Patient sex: F
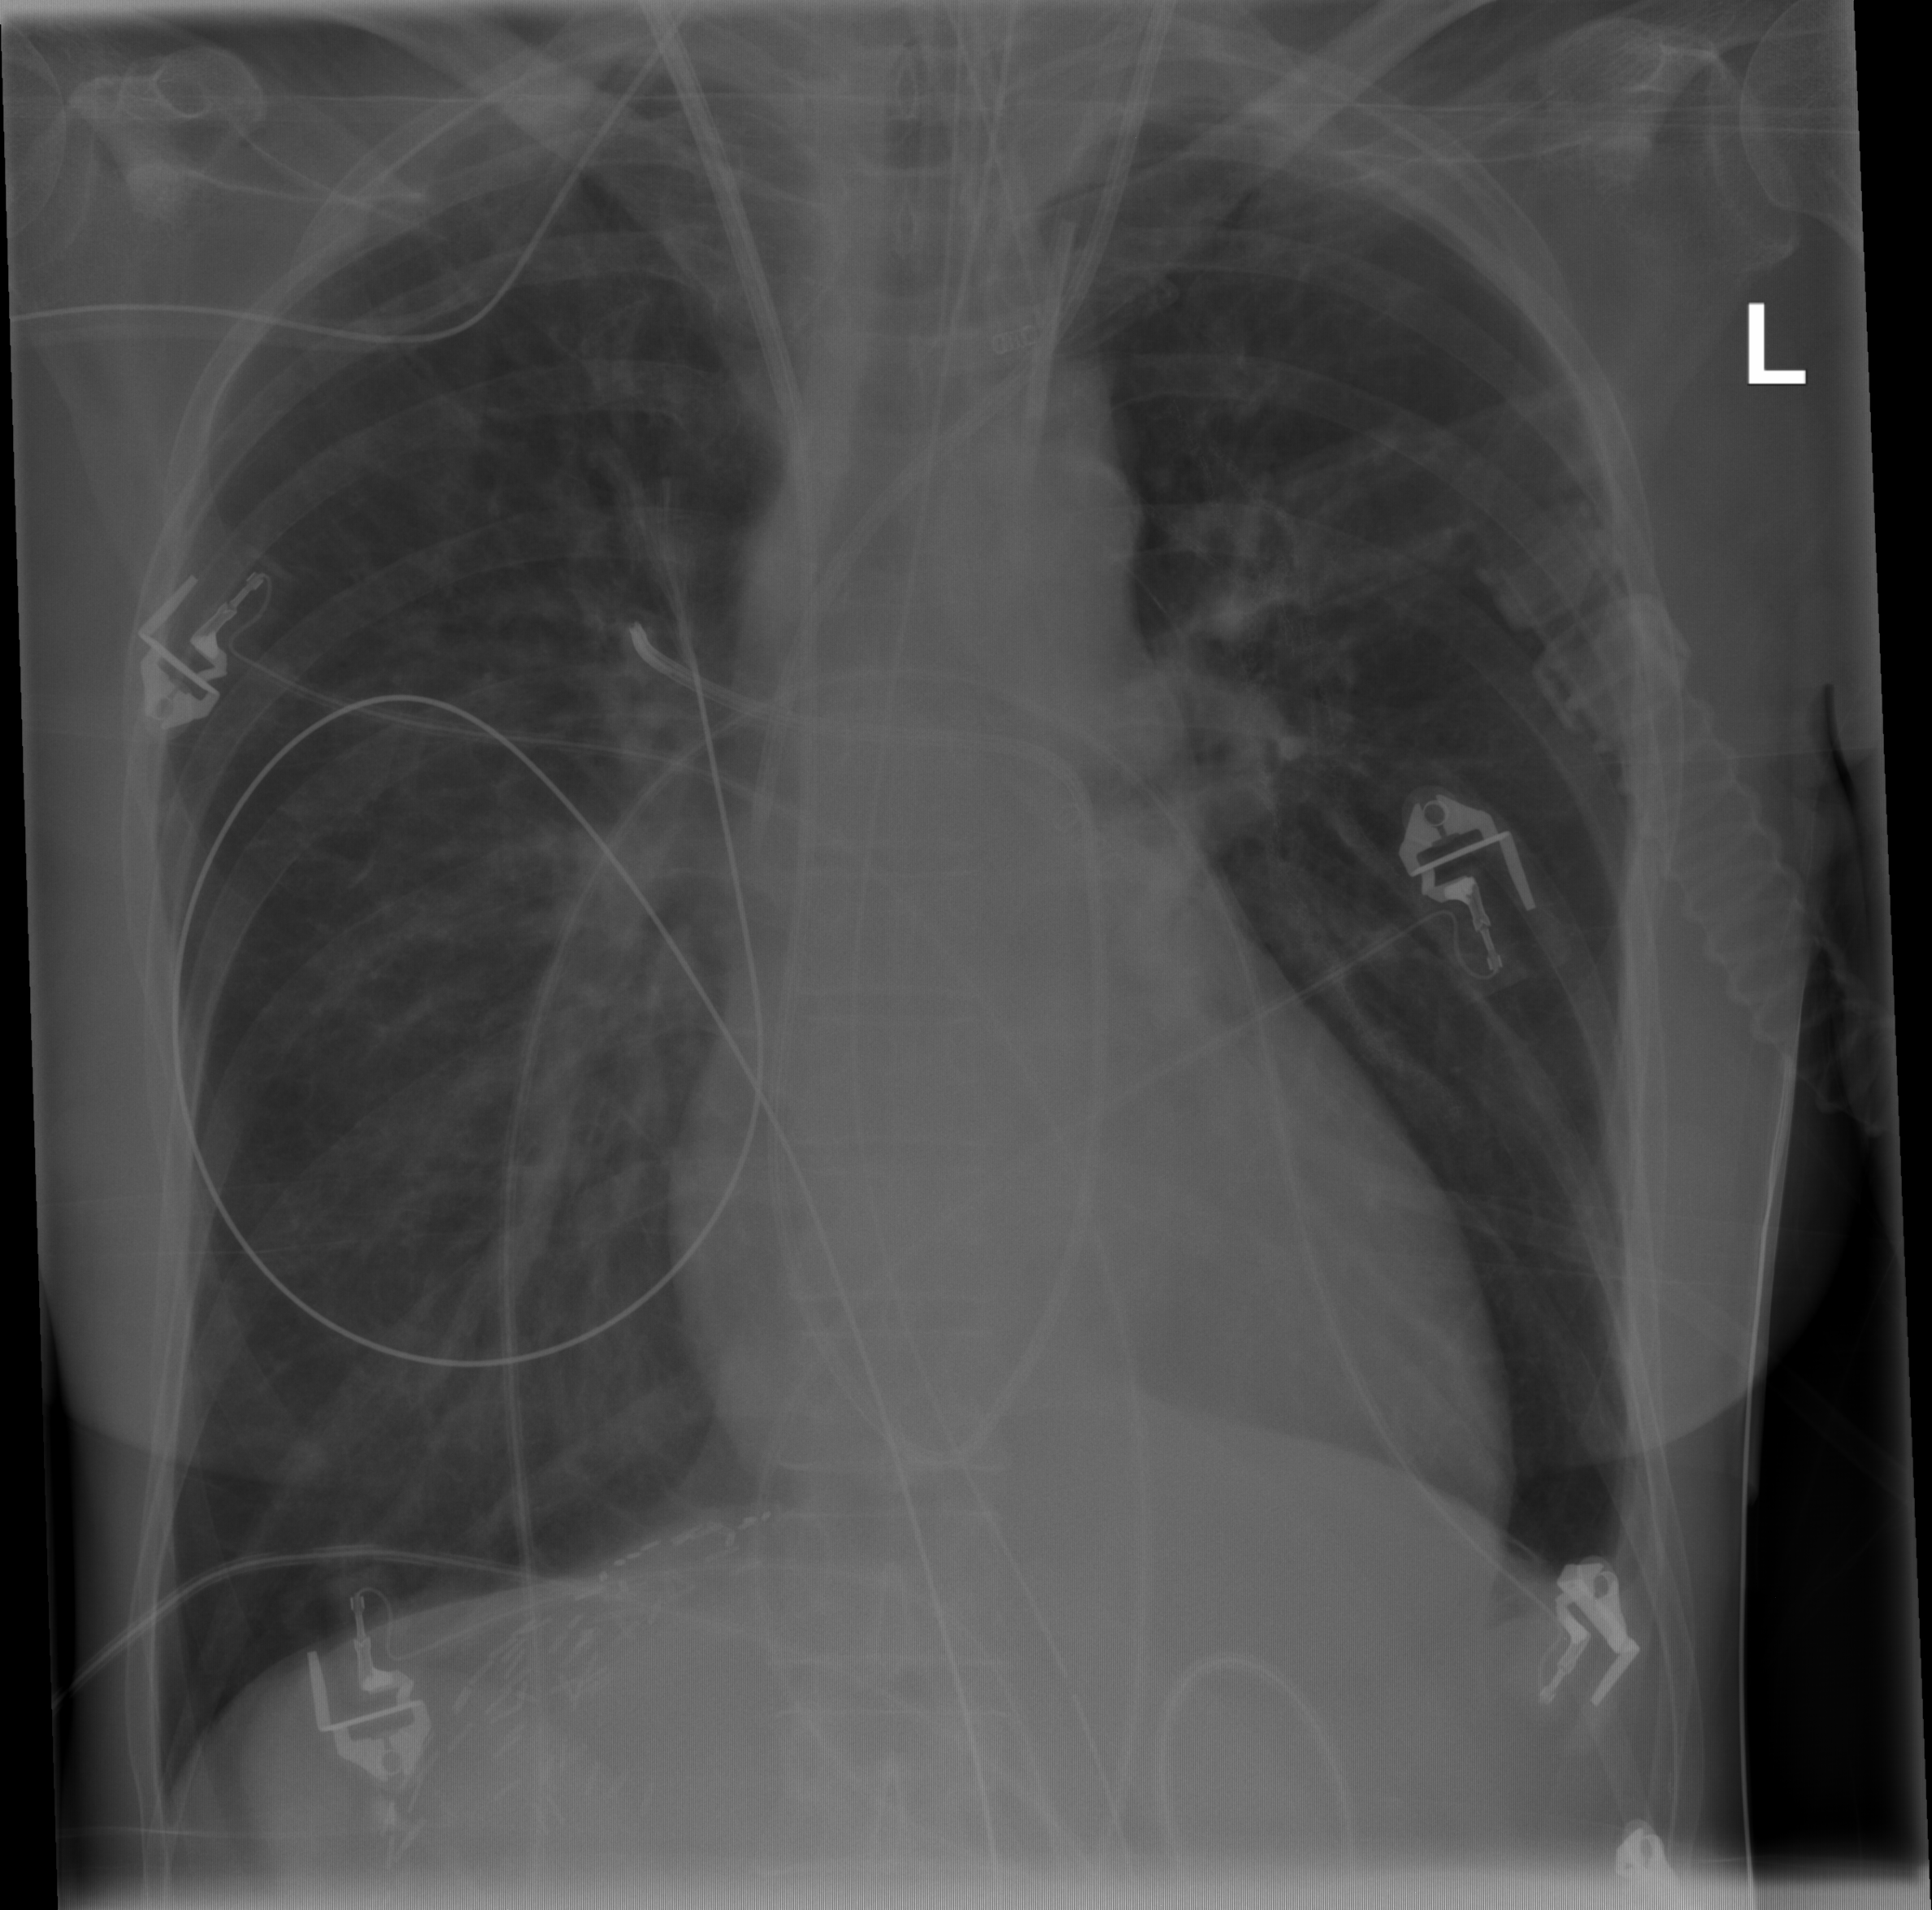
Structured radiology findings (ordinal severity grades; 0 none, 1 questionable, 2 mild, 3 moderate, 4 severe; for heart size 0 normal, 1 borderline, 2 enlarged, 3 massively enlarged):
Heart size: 0
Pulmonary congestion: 0
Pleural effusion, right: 0
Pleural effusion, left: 0
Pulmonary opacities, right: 0
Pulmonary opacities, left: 0
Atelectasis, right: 0
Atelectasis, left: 1